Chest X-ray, AP view. Patient: 68 years old, sex M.
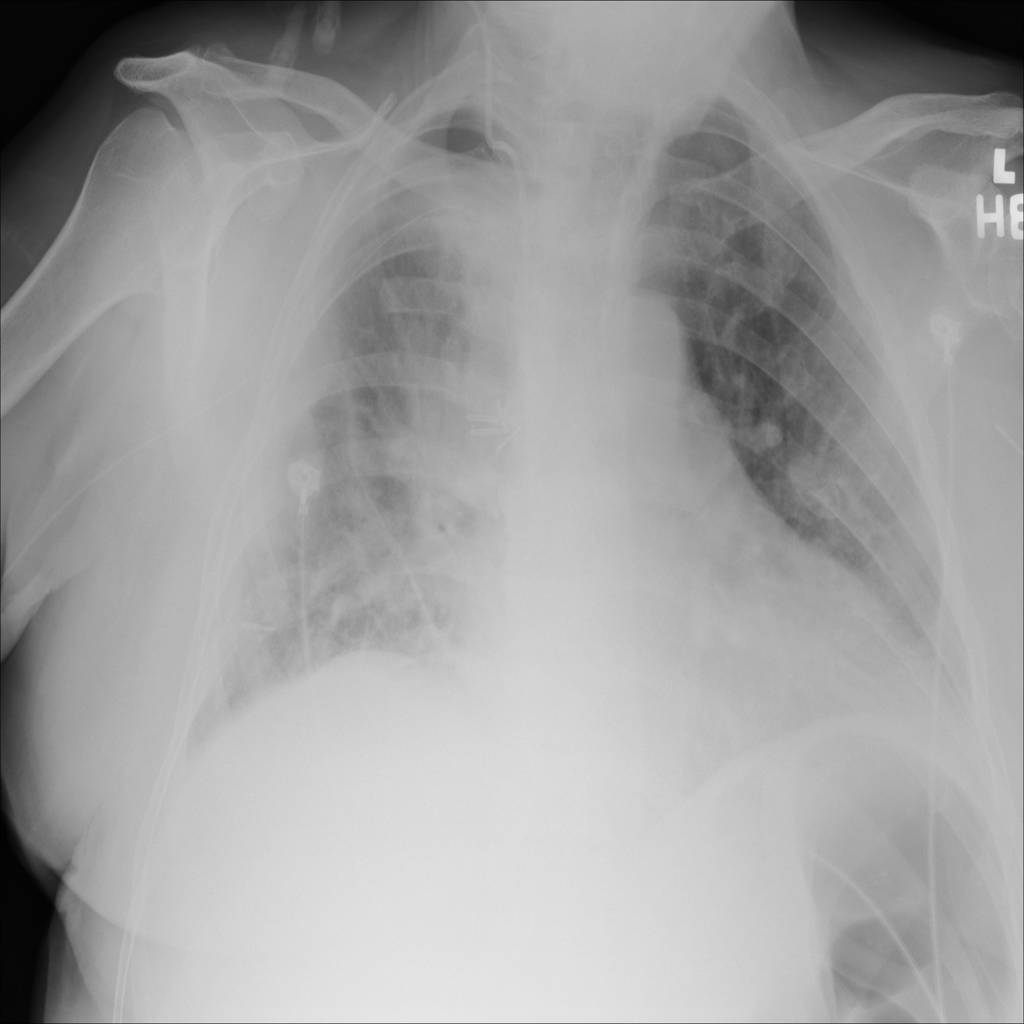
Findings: No Finding